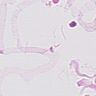
Metastatic tissue present: no